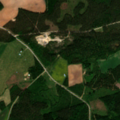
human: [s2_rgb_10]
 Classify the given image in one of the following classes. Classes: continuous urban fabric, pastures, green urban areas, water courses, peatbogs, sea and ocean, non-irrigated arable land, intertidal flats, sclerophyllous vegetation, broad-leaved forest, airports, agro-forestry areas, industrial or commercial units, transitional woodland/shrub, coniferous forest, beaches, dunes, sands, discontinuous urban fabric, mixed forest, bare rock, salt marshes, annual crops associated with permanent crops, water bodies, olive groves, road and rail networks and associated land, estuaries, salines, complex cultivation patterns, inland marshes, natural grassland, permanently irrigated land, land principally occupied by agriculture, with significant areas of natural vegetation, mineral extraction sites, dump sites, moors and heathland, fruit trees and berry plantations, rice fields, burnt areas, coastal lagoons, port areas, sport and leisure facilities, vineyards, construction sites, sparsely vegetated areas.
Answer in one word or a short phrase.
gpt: non-irrigated arable land, coniferous forest, mixed forest